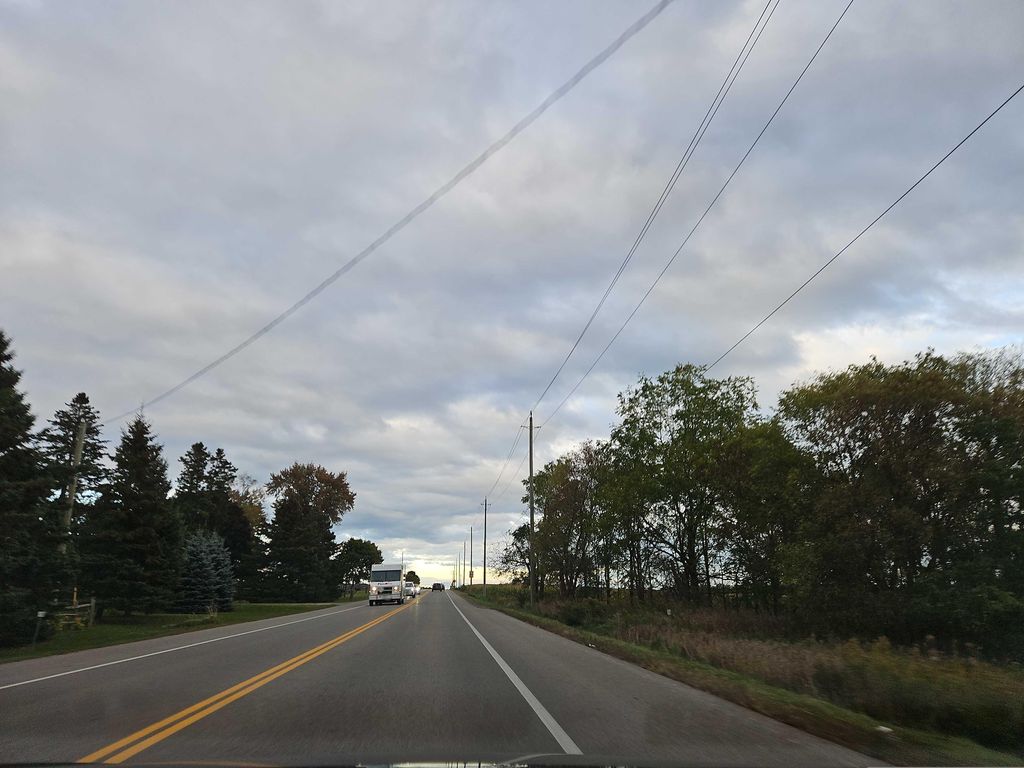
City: kitchener-waterloo